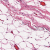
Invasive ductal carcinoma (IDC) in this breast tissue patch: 0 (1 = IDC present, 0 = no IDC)